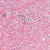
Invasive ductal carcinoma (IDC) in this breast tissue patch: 0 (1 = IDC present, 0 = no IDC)